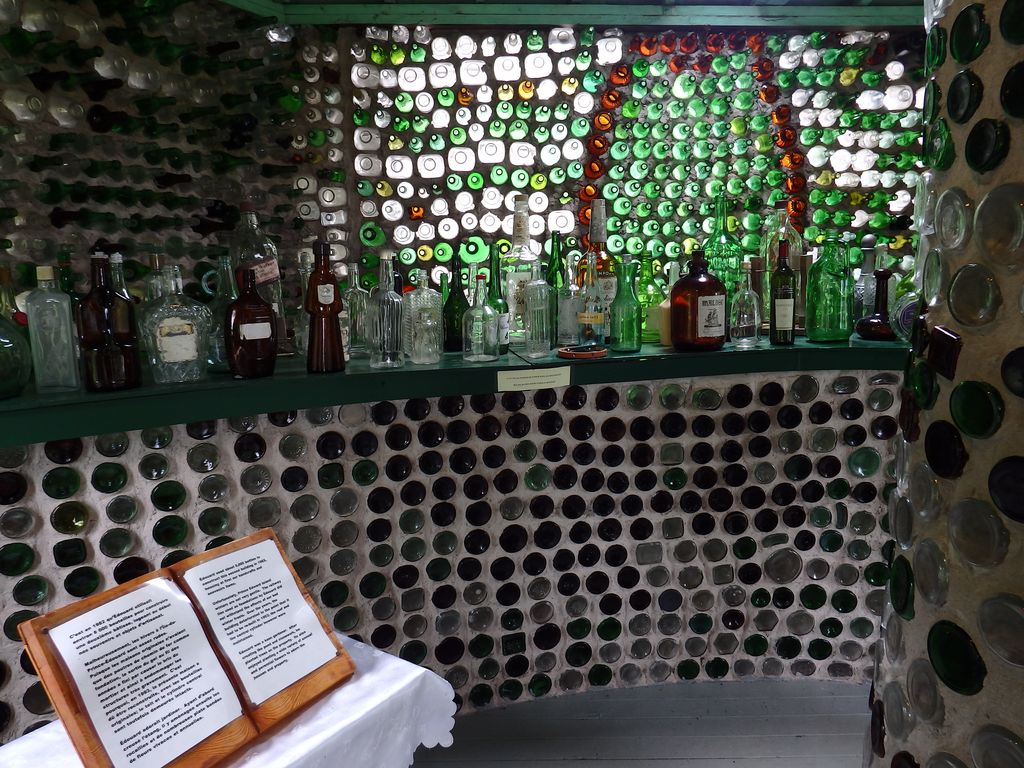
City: charlottetown